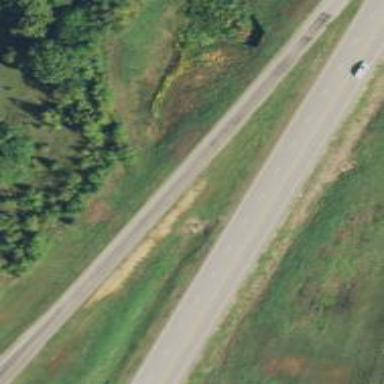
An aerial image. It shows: Trunk link highway with asphalt surface.